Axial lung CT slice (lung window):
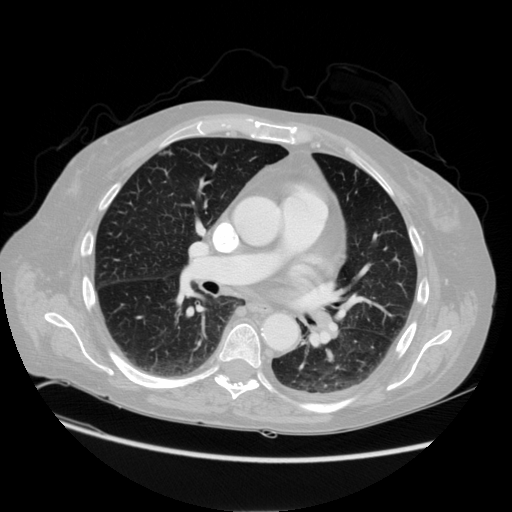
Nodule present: no